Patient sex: M
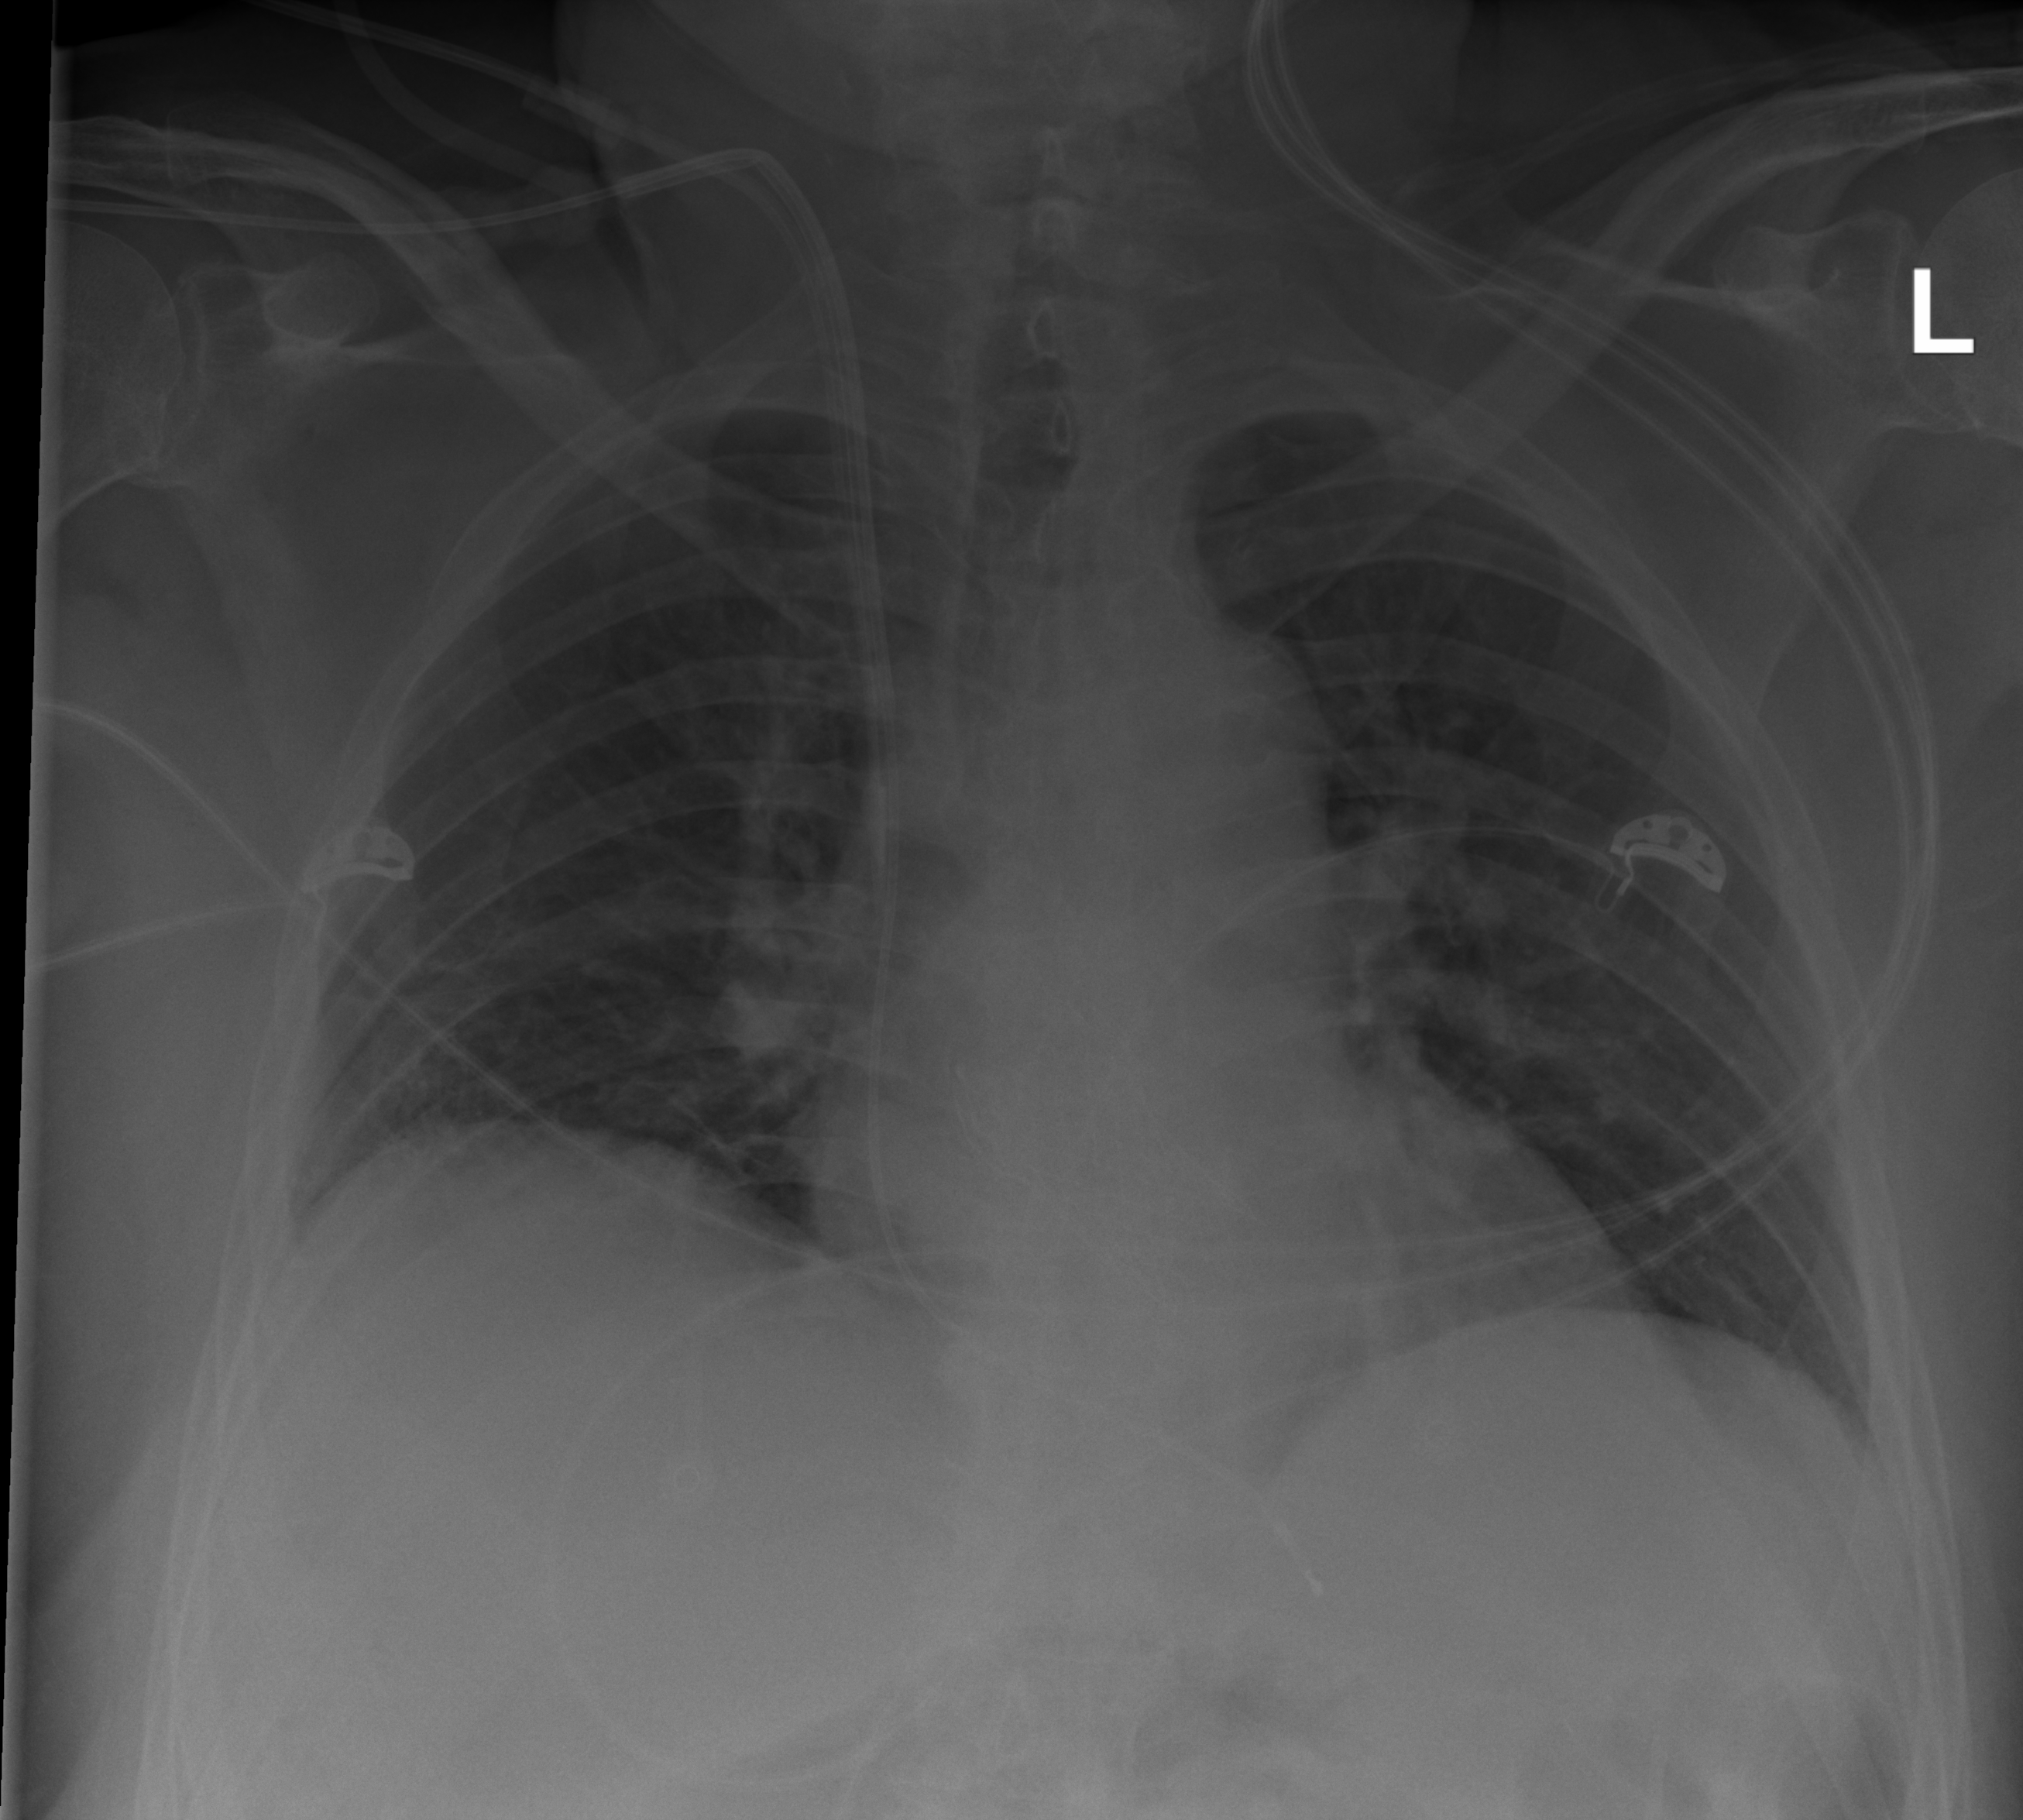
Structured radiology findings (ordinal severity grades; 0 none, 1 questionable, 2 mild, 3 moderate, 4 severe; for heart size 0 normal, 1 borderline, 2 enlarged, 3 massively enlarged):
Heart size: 0
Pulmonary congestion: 2
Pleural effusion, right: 0
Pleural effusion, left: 0
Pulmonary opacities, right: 0
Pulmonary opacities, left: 0
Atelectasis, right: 2
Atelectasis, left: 2